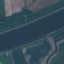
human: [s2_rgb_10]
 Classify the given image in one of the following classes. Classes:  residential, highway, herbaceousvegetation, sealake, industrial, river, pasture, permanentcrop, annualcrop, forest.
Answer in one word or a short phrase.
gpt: River